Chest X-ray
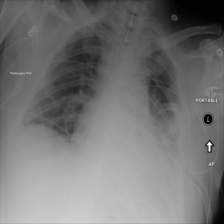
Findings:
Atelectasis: negative
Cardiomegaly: negative
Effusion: positive
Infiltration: negative
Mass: negative
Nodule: negative
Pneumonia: negative
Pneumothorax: negative
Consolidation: negative
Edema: negative
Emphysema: negative
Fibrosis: negative
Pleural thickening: negative
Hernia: negative